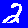
Digit: 2